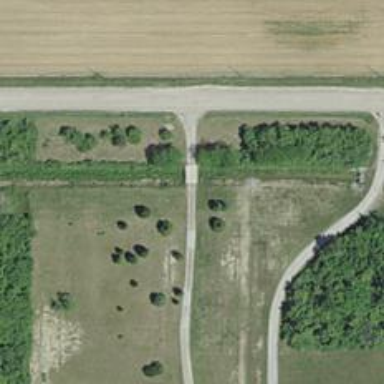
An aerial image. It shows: Driveway bridge connecting two areas.